Interaction volume radius: 5 \u00c5
Interaction volume height: 20 \u00c5
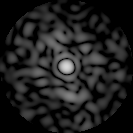
Disorder parameter: 0.8383